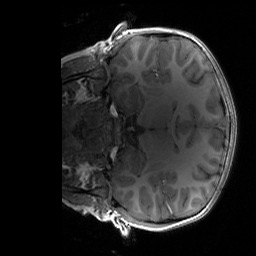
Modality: T1w
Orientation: coronal
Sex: male
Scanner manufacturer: siemens
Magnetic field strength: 3 T
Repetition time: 1.9 s
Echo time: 0.00243 s